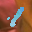
Label: 1